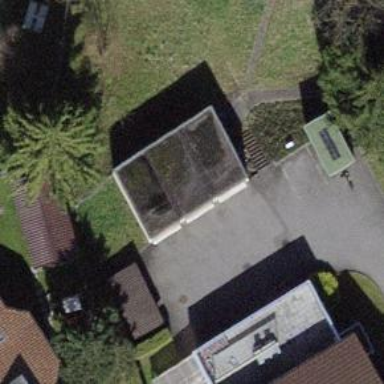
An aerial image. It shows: Garage building.